Question: I want to design a divided screen into two non equal parts in a landscape mode of screen. So, I thought automatically in using fragments. But the problem that I have encountered is that each fragment match the half of the screen. And that's not what I want exactly. What I want is a screen with two parts non equal in their width. I want something like this:

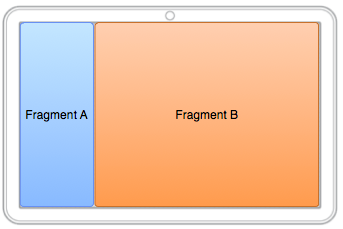
Answer: You can make use of the parameter.
'''
<LinearLayout
android:layout_width="match_parent"
android:layout_height="match_parent"
android:orientation="horizontal" >
<LinearLayout
android:layout_width="match_parent"
android:layout_height="match_parent"
android:layout_weight="1" />
<LinearLayout
android:layout_width="match_parent"
android:layout_height="match_parent"
android:layout_weight="3" />
</LinearLayout>
'''
Please notice the weights used for the two LinearLayouts. The first one has a weight of 1 (it can occupy 1/4 th of the screen) and the second one 3 (it can occupy 3/4 th of the screen).
Just use this exact same concept for your fragments and maintain nay proportion as you wish.
Hope I could make myself clear.